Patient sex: M
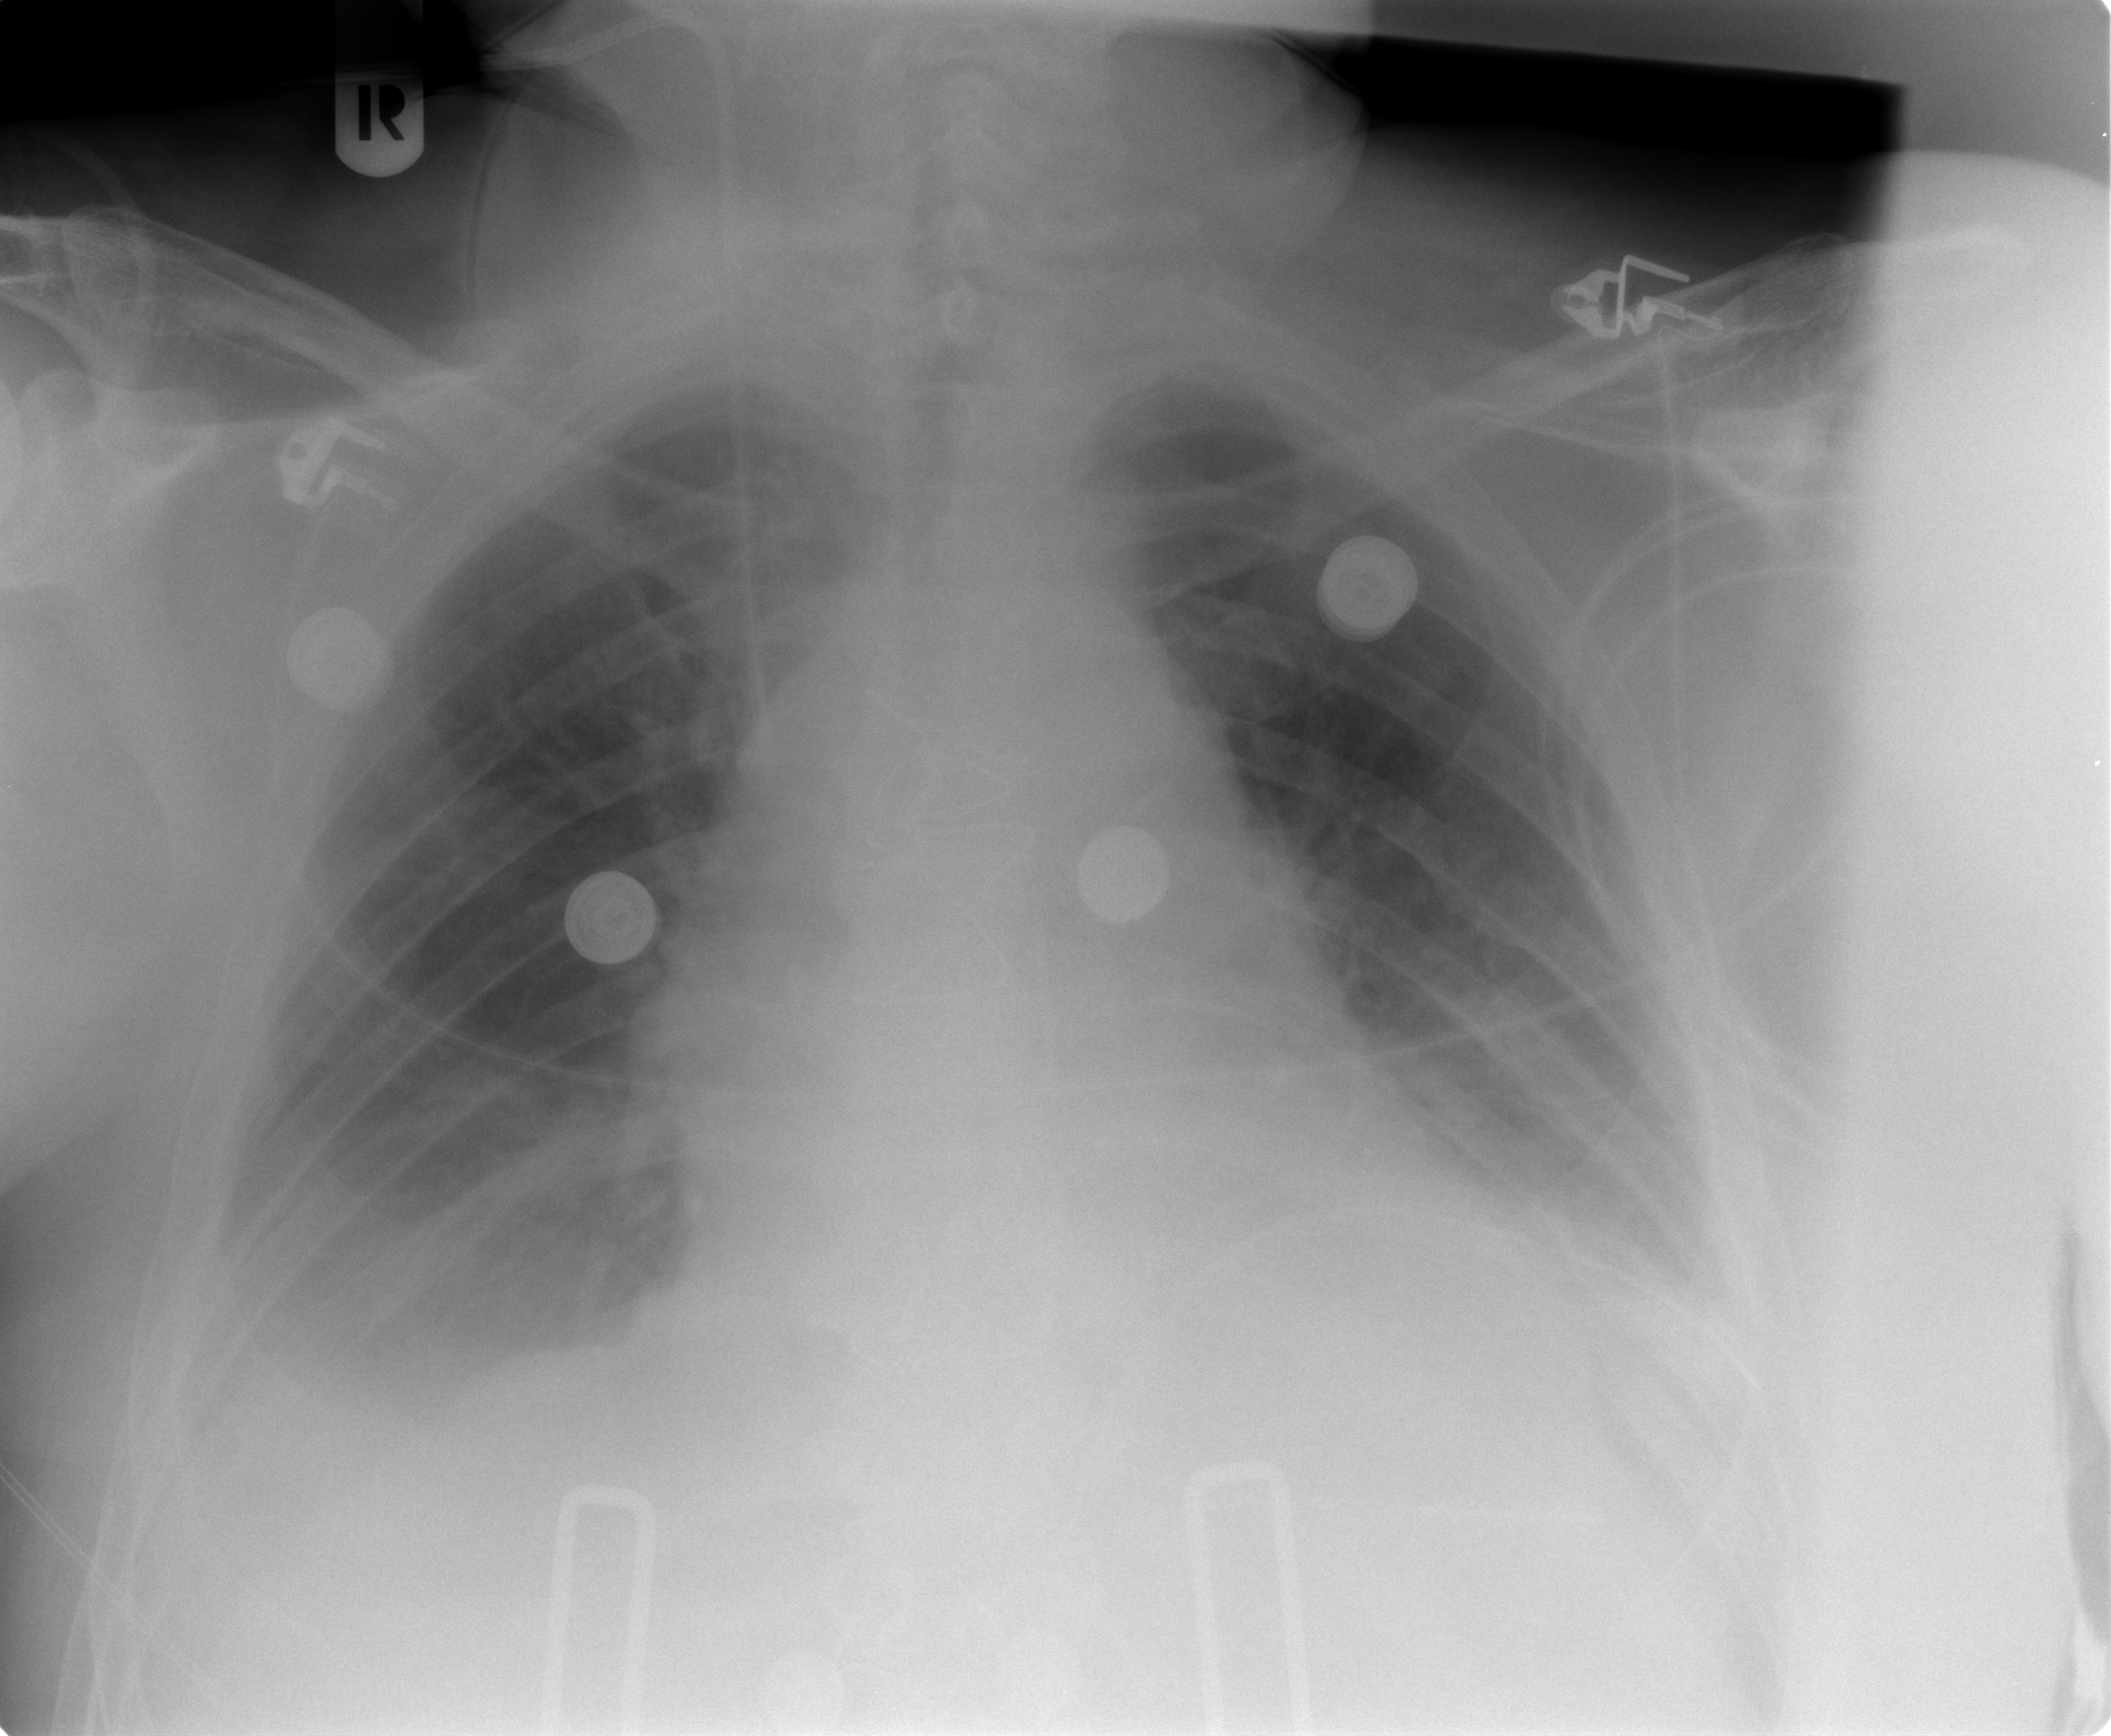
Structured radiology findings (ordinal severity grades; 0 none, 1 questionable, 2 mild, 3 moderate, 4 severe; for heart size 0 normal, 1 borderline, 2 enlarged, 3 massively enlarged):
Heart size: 1
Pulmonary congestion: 0
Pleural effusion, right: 2
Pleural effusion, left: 2
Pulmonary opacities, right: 0
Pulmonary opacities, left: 0
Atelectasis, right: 2
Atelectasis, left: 2